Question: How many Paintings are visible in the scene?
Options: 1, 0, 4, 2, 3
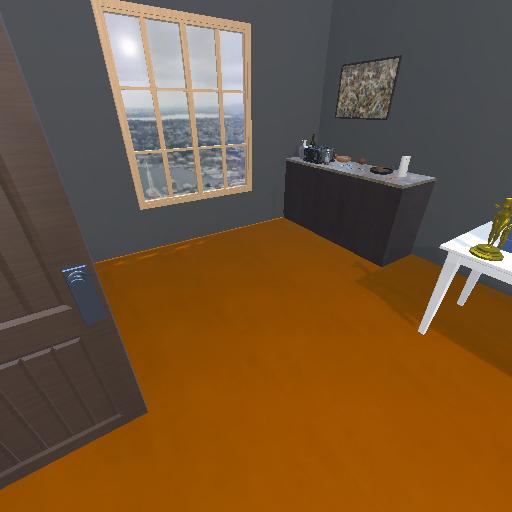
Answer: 1